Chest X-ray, PA view. Patient: 55 years old, sex F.
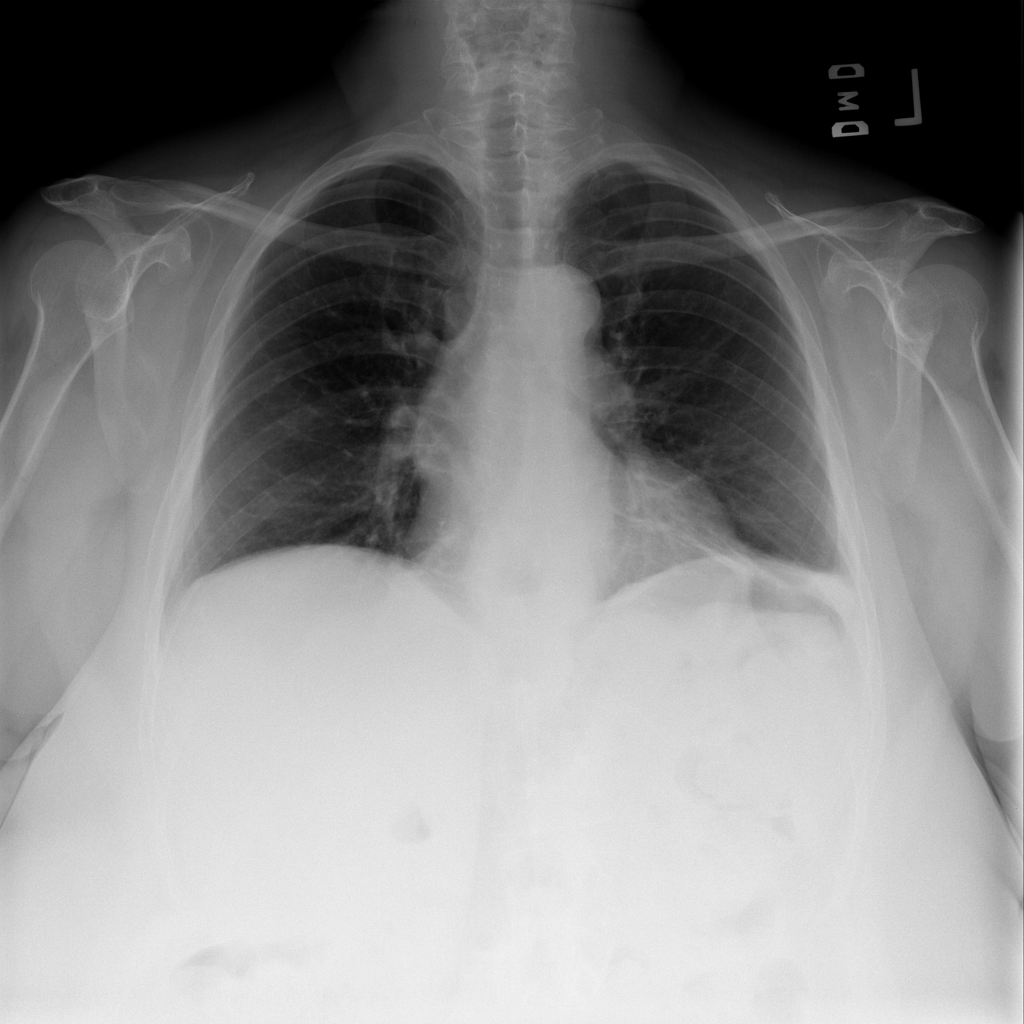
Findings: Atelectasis